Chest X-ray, PA view. Patient: 71 years old, sex F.
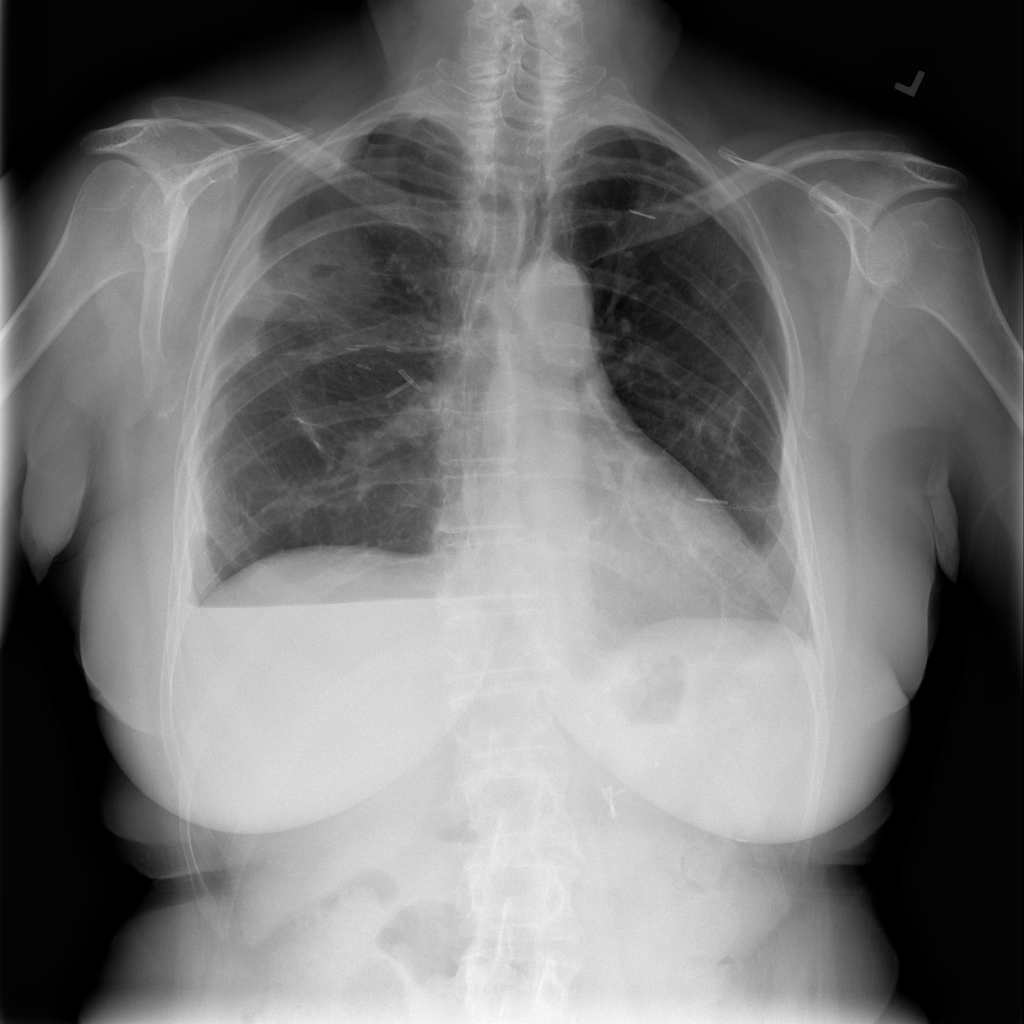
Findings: No Finding